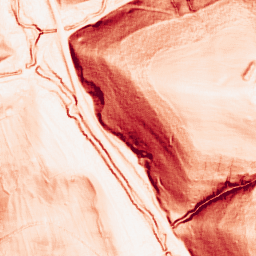
Category: morphological
Decomposition family: morphological_gradient
Decomposition parameters: size: 3
shape: square
Upsampling method: cubic_catmull_rom
Upsampling parameters: scale: 4
Upsampling scale: 4